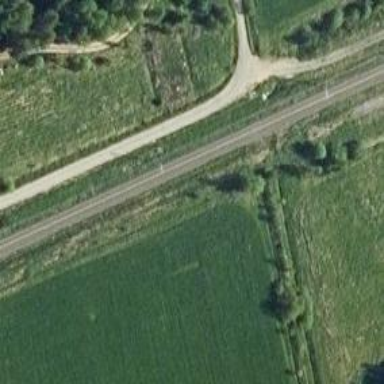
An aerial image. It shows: Railway signal supported by catenary mast.